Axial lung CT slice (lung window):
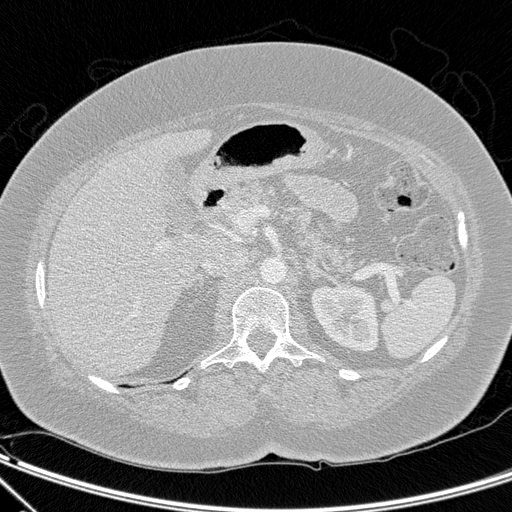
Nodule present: no